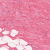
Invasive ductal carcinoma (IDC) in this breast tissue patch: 0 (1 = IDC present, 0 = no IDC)